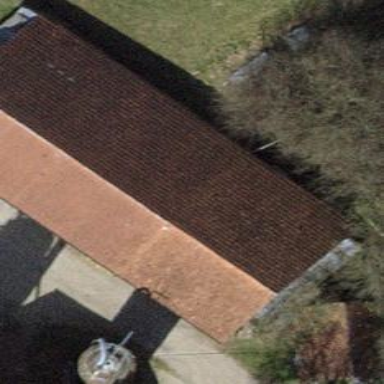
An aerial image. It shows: Farm auxiliary building with gabled roof.